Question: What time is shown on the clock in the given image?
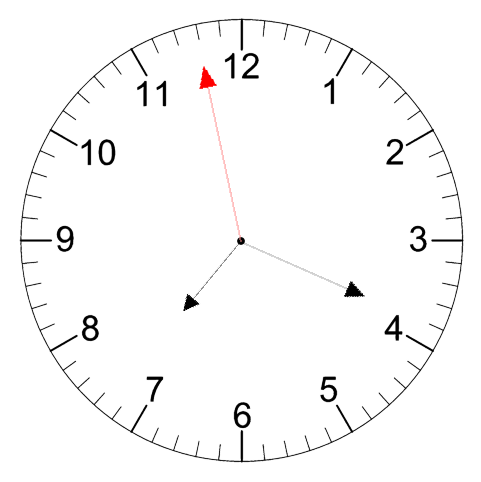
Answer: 07:18:58